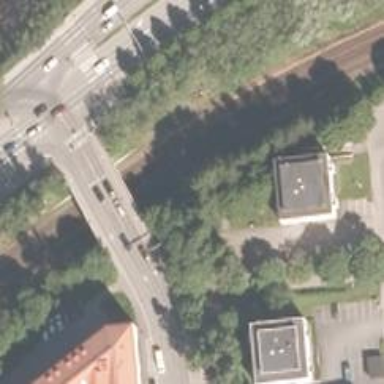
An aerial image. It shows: Tram railway bridge with electrified contact lines.